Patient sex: M
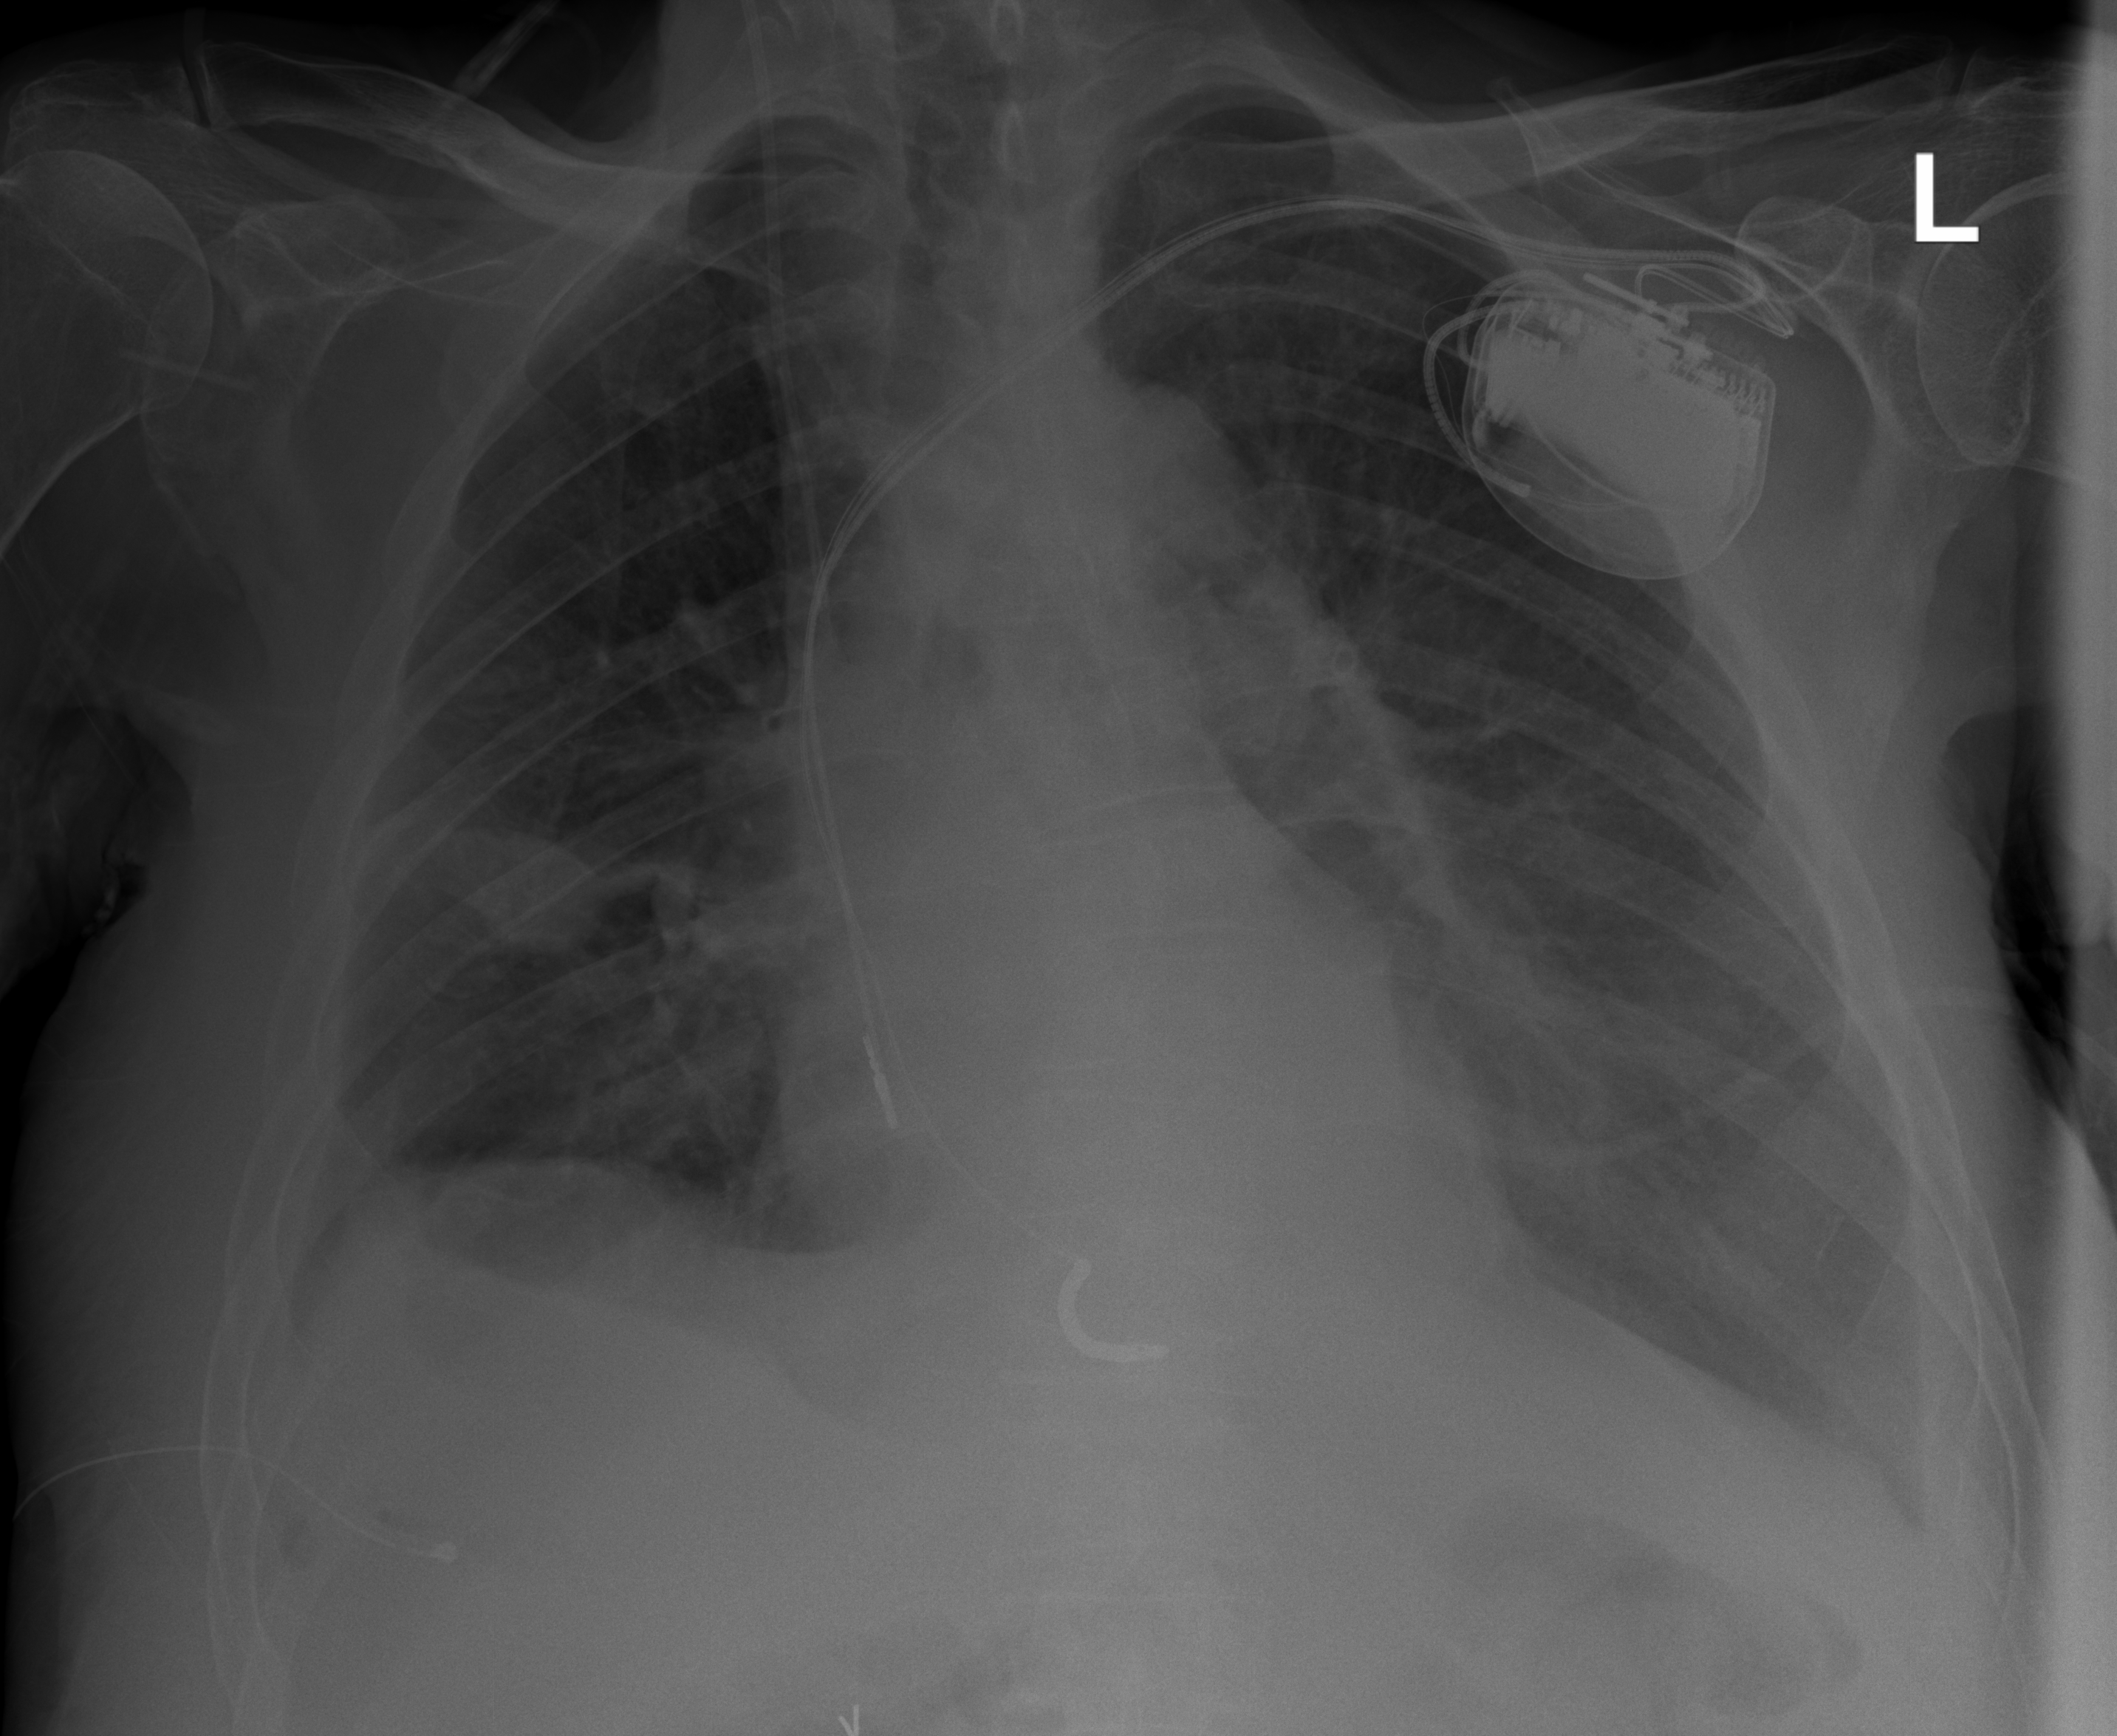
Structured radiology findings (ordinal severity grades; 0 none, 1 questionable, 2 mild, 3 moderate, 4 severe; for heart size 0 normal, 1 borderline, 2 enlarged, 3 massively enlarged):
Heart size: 0
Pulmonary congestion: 0
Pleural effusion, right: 3
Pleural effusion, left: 2
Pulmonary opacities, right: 0
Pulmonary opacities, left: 0
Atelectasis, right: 2
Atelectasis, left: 0